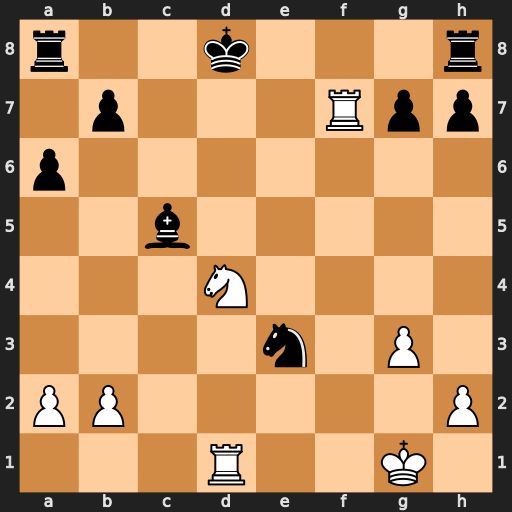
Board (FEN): r2k3r/1p3Rpp/p7/2b5/3N4/4n1P1/PP5P/3R2K1
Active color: w
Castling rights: -
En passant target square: -
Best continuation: Ne6+ Ke8 Rdd7 Nf5+ Nxc5 Rf8 Rxf8+